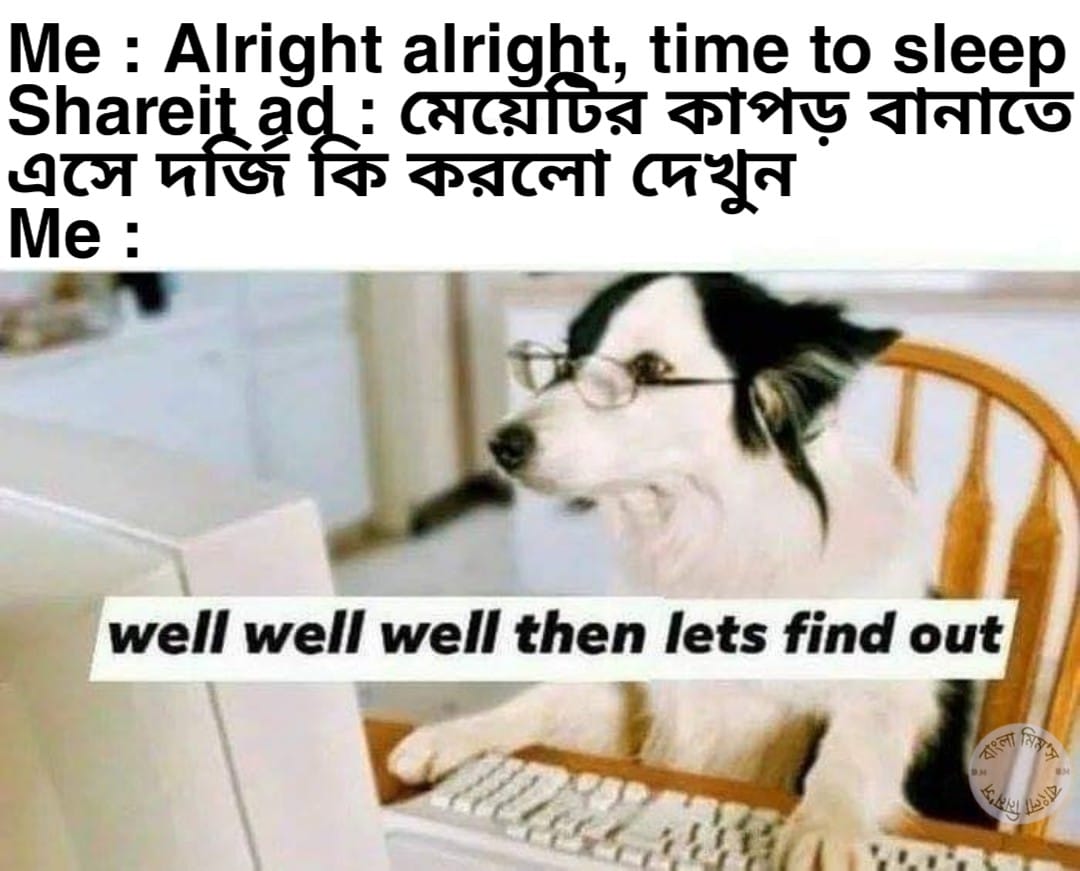
Caption: Me : Alright alright, time to sleep Shareit ad :  মেয়েটির কাপড় বানাতে এসে দর্জি কি করলো দেখুন       Me: well well well then lets find out
Label: non-hate